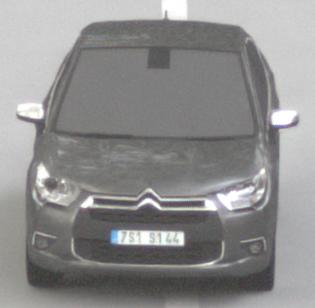
Make: Citroen
Model: DS 4 VTi 120
Detailed model: DS 4
Model produced from: 2011/05
Model produced until: 2015/01
Doors: 5
Color: gray
Road condition: dry road
Daytime: morning or afternoon
Contrast: low contrast